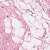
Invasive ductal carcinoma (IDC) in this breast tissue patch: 0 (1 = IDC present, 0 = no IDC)